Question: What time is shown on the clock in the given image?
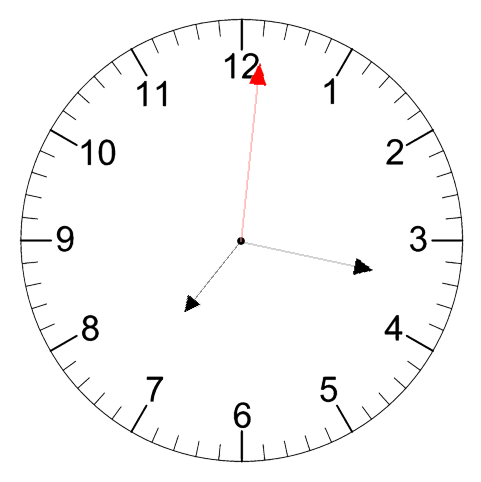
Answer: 07:17:01